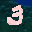
Label: 3